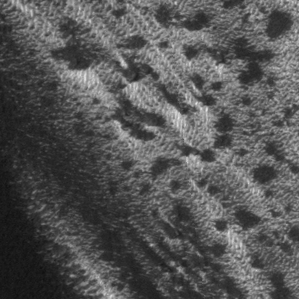
Label: frost